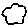
Label: cloud